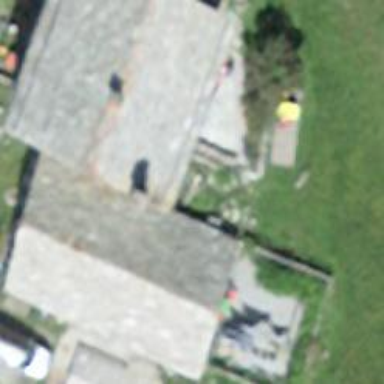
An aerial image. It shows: Shed building.